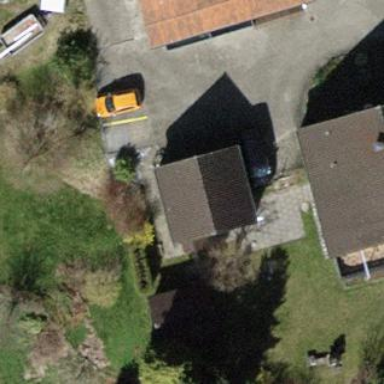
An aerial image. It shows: Group of garages.